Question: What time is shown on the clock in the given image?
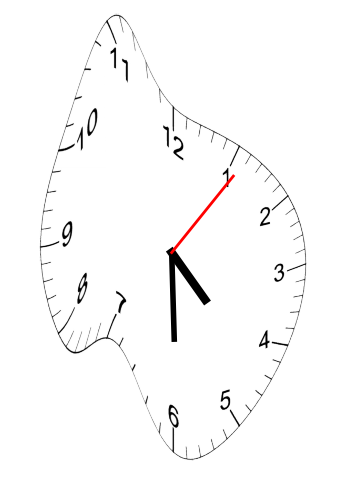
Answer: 04:30:06